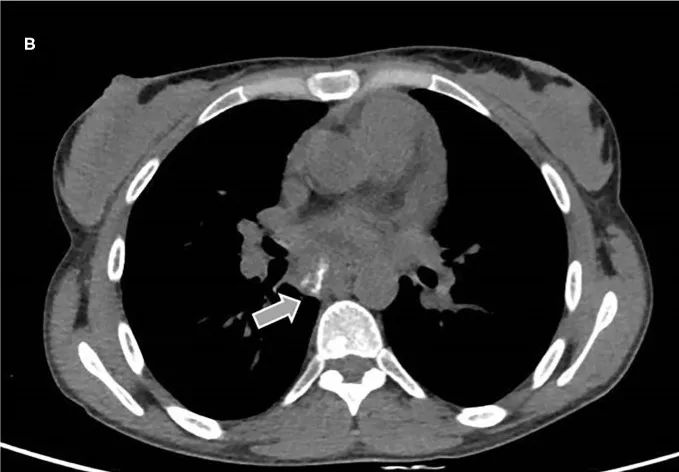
Mediastinal involvement. (B) One year follow up shows increased volume and intranodal calcification (gray arrow). No parenchymal abnormalities were found.
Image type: radiology (ct)